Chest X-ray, AP view. Patient: 48 years old, sex F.
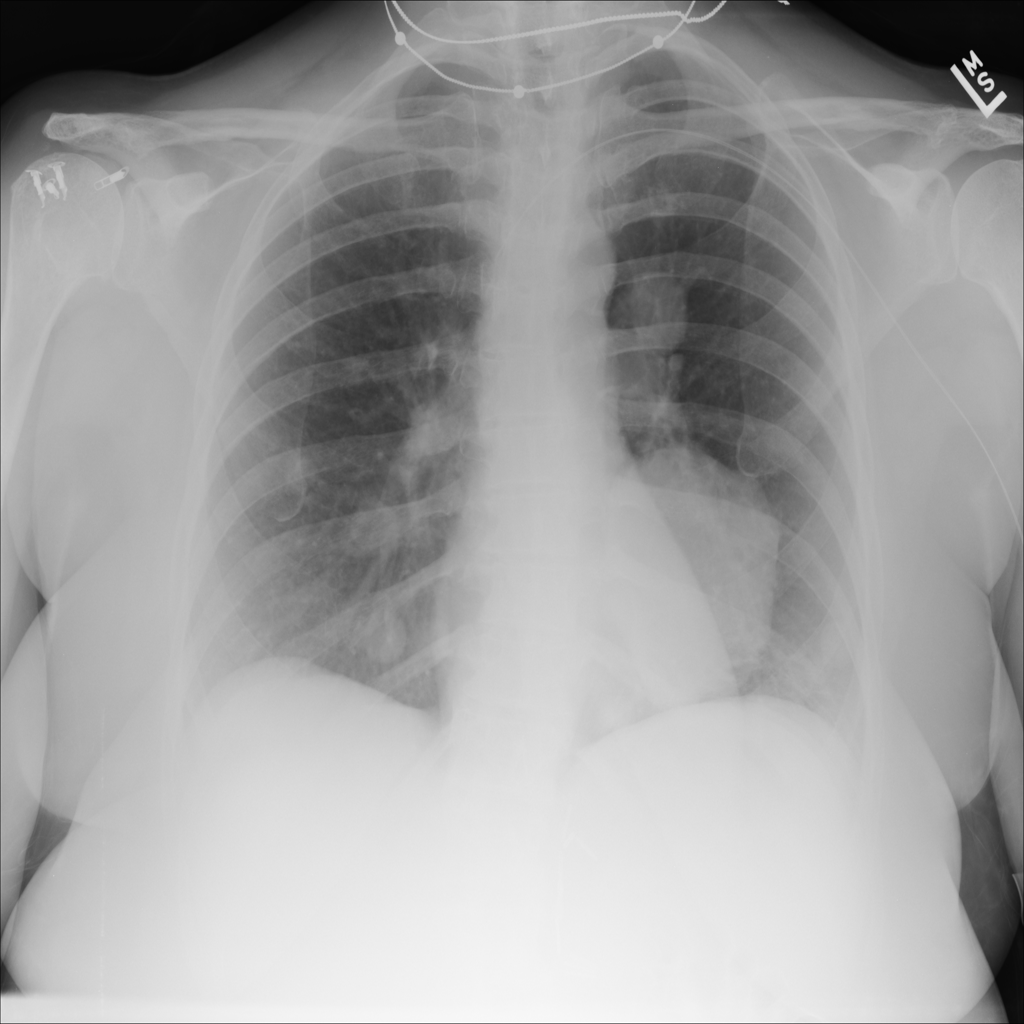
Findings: No Finding